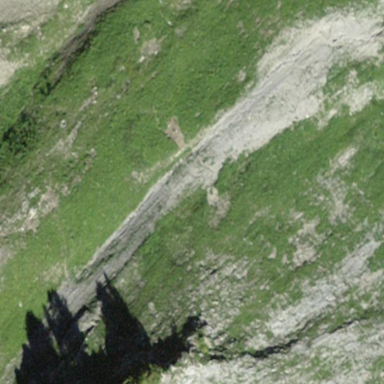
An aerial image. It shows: Natural scree.